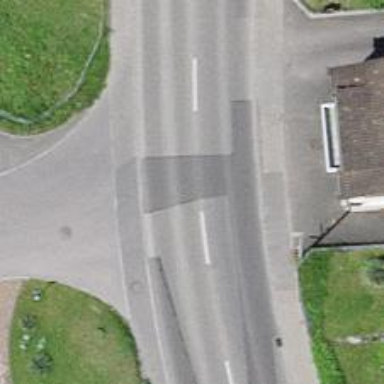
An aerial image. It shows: Paved residential road.